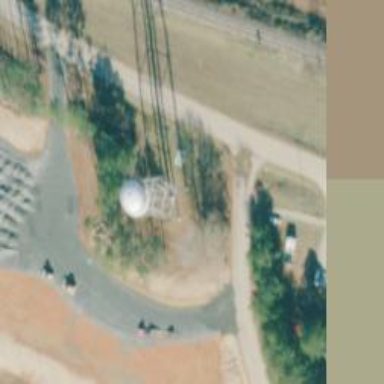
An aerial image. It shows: Water tower that is man-made.